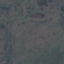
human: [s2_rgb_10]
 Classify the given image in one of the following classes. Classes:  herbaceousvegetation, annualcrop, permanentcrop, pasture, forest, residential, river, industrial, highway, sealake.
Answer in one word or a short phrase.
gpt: HerbaceousVegetation